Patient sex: M
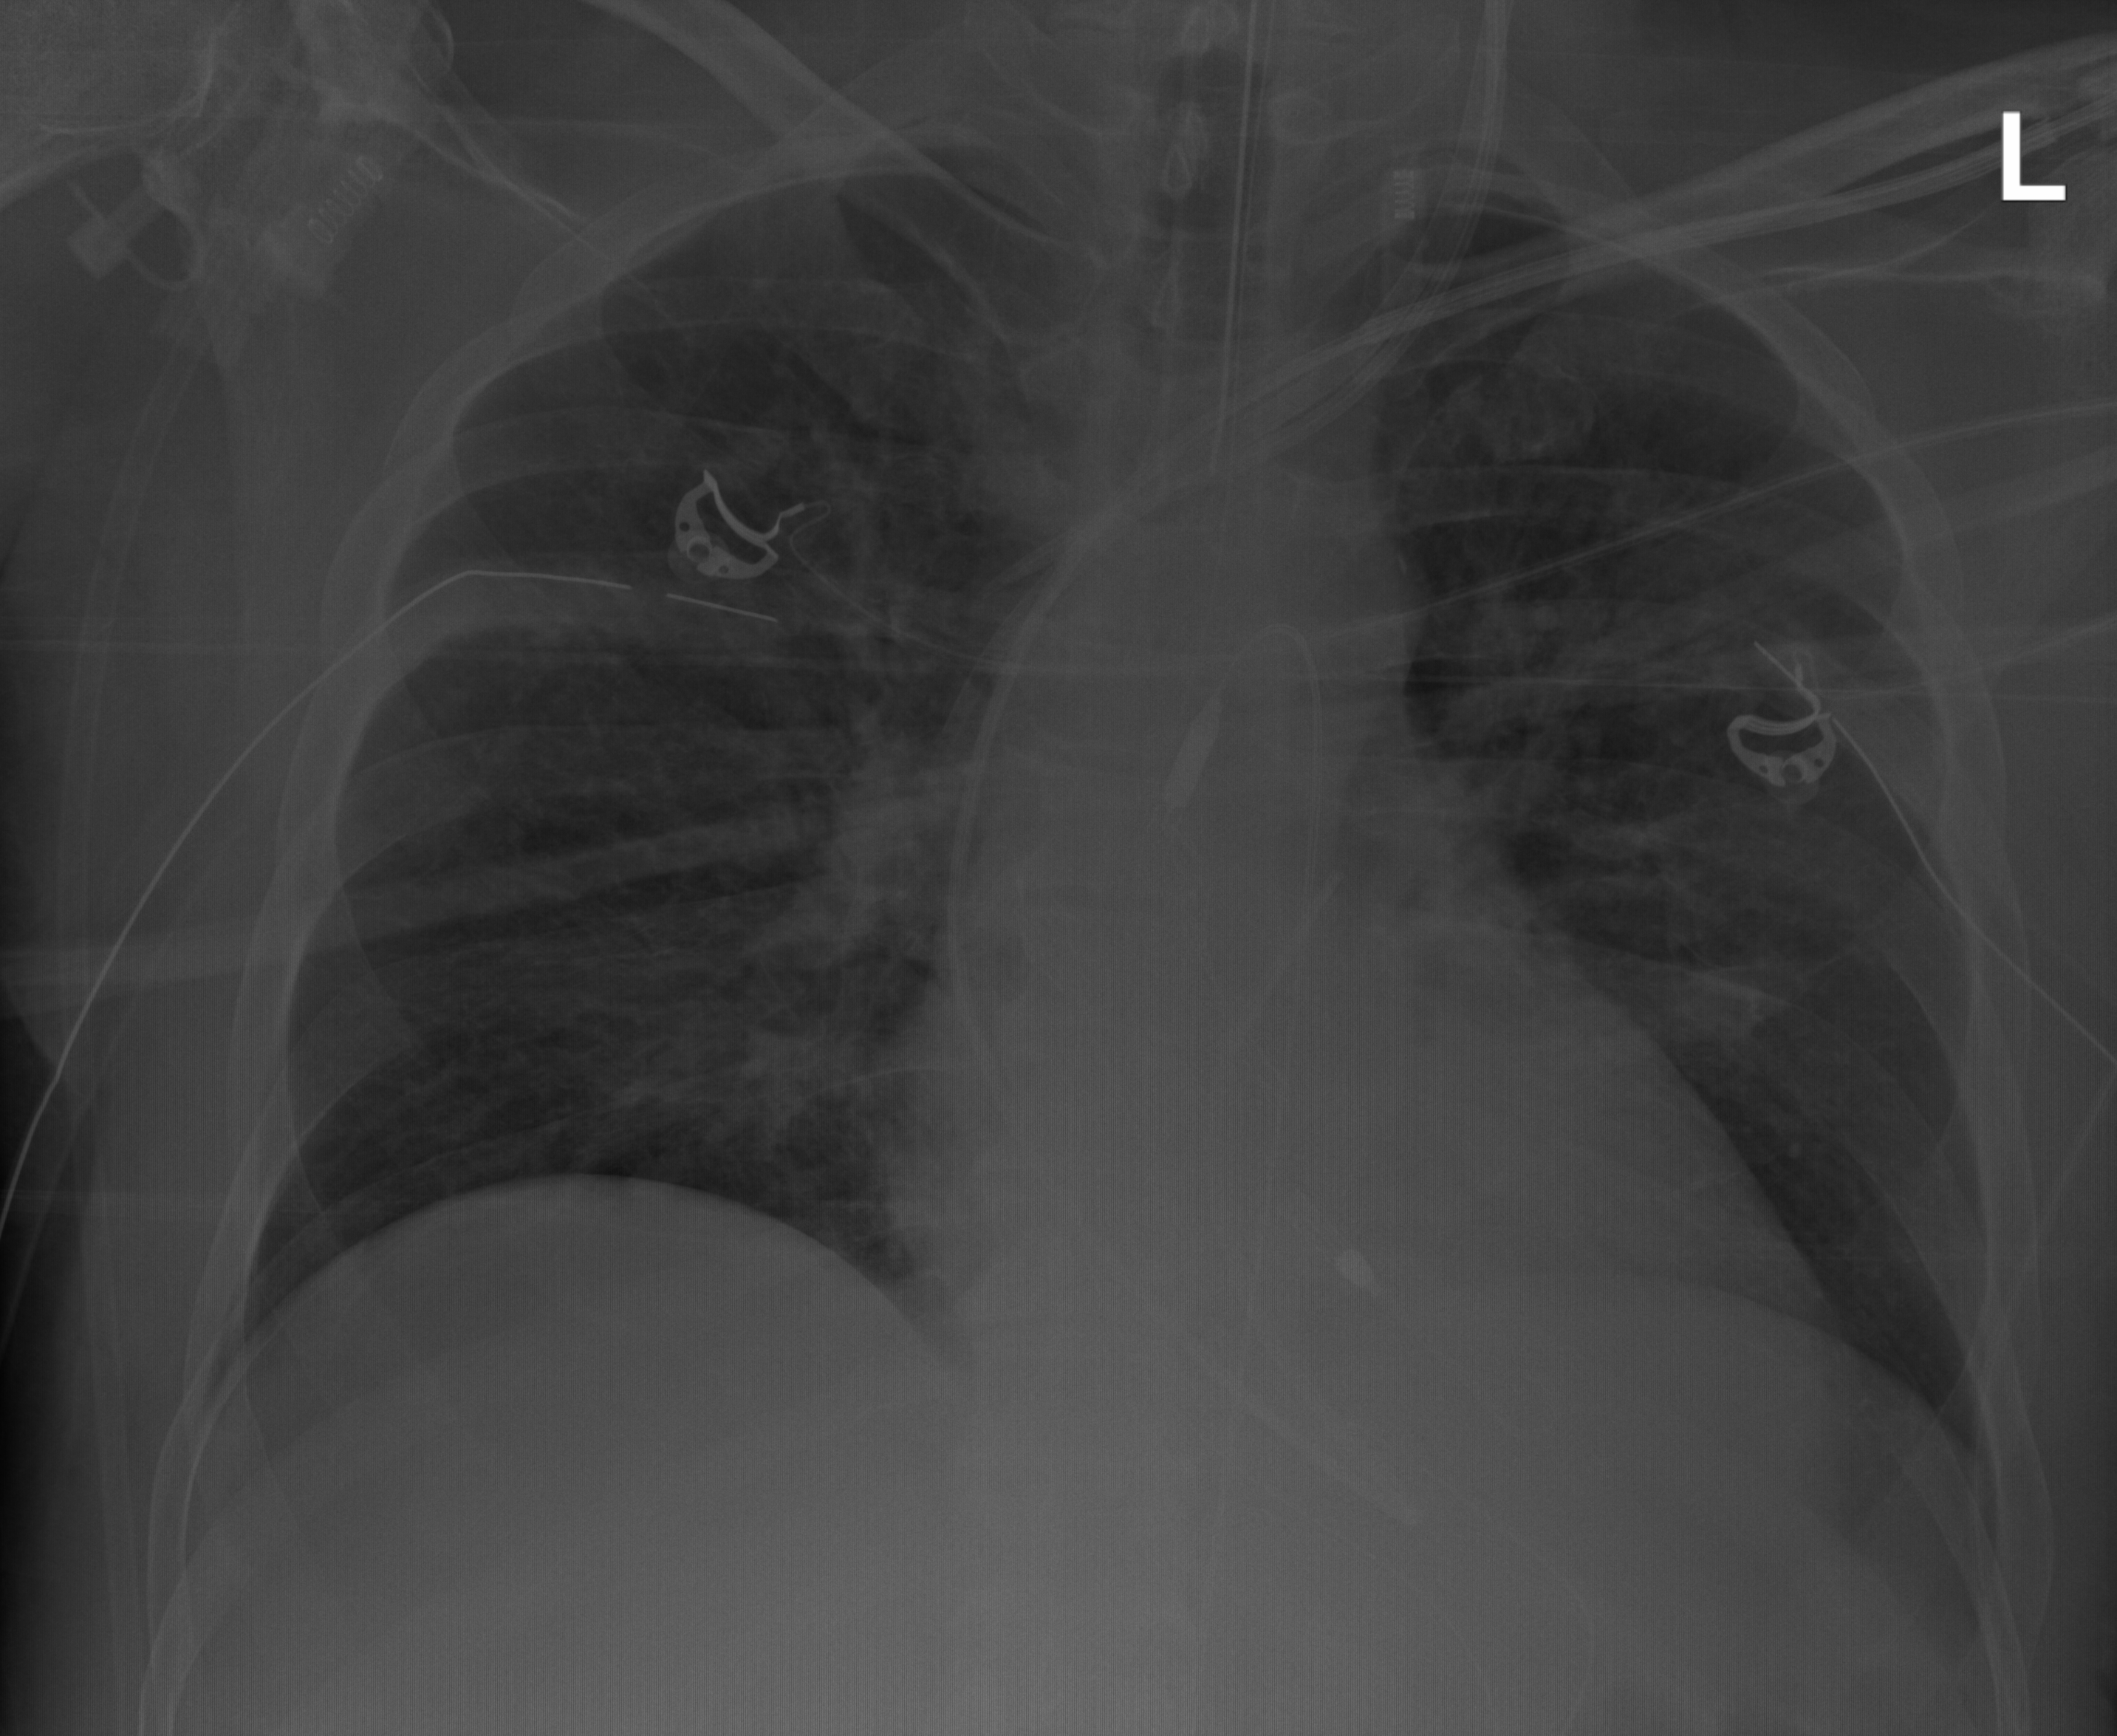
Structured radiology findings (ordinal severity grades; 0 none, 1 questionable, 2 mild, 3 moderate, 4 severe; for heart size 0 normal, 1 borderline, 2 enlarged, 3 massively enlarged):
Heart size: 0
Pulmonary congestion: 2
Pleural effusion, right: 0
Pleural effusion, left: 0
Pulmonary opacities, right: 2
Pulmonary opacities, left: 0
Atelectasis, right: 2
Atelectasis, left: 0